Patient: sex F, age 59
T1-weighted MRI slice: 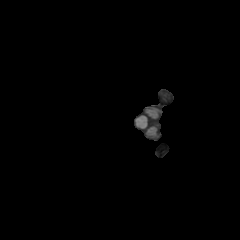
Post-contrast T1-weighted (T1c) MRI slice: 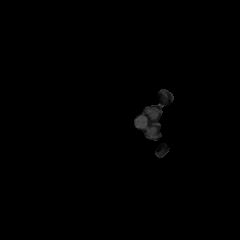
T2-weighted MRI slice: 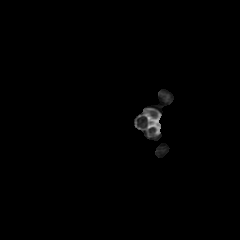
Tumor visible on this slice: no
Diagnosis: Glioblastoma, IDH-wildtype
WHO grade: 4